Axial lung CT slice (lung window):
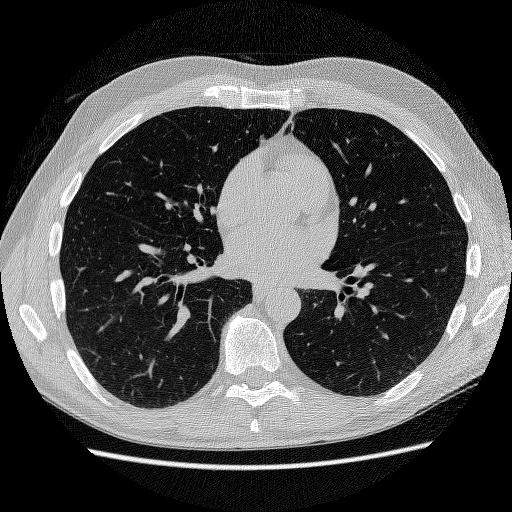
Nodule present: no